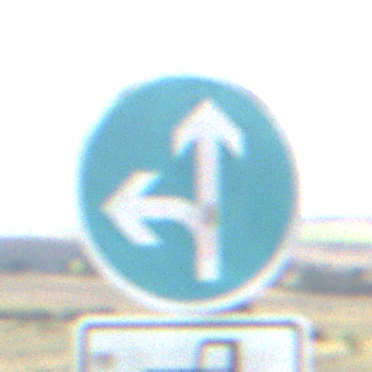
Verkehrszeichen: VorgeschriebeneFahrtrichtungGeradeausOderLinks
Zusatzzeichen unten: MehrspurigeFahrzeugeFrei8
Umgebung: Outdoor, Nature
Tageszeit: Midday
Wetter: PartlyCloudy
Licht: Natural
Jahreszeit: NotSpecified
Kontrast: HighContrast